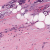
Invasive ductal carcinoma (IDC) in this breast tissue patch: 1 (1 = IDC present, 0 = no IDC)